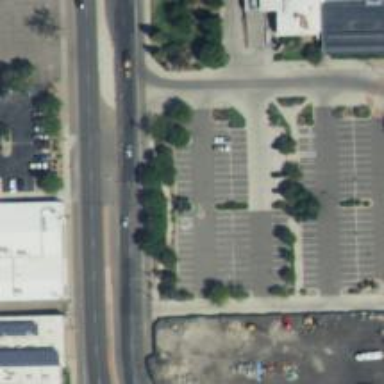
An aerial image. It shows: Parking space.